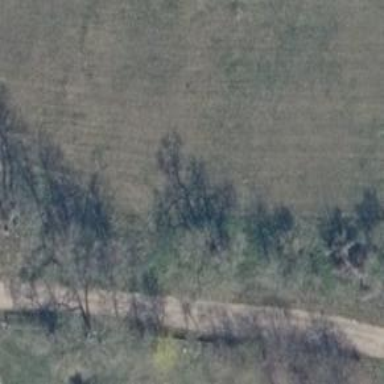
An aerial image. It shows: Row of trees in natural setting.